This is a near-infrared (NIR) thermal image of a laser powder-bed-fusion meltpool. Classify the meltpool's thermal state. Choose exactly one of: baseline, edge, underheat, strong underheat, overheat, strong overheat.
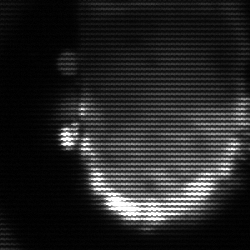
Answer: baseline